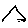
Label: triangle